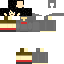
A female human skin with medium skin, wearing brown long hair dressed in a blue hoodie and black pants, featuring a closed mouth.